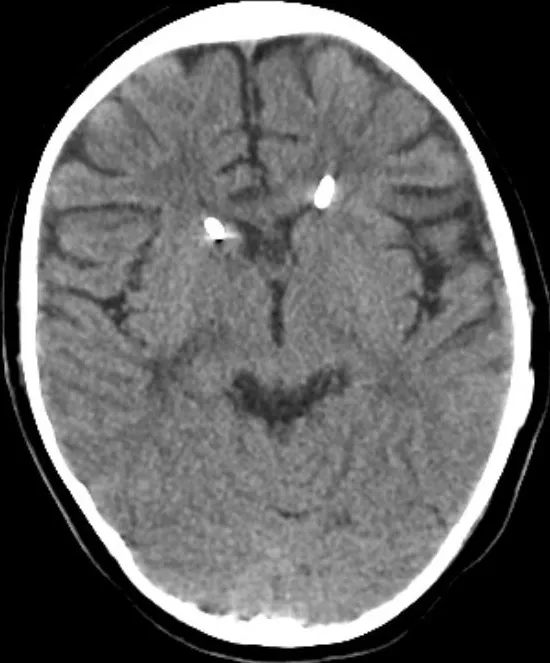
One year follow up CT scan showing the Cather sin place and the normal ventricular system.
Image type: radiology (ct)